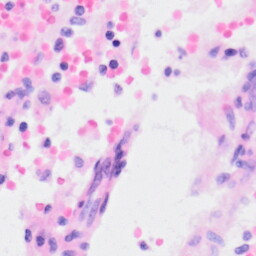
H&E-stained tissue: Kidney